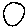
Label: circle